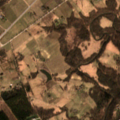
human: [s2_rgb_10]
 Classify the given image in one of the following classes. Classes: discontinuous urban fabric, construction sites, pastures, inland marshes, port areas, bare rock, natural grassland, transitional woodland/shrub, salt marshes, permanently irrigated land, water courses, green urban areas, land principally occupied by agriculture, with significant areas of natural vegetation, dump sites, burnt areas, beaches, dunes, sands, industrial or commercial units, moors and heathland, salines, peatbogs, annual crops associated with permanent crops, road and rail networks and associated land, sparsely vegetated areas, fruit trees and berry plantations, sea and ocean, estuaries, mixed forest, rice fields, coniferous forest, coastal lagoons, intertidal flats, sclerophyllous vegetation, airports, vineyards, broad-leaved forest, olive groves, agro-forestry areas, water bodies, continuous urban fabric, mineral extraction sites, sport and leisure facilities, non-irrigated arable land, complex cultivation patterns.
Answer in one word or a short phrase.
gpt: non-irrigated arable land, complex cultivation patterns, land principally occupied by agriculture, with significant areas of natural vegetation, broad-leaved forest, coniferous forest